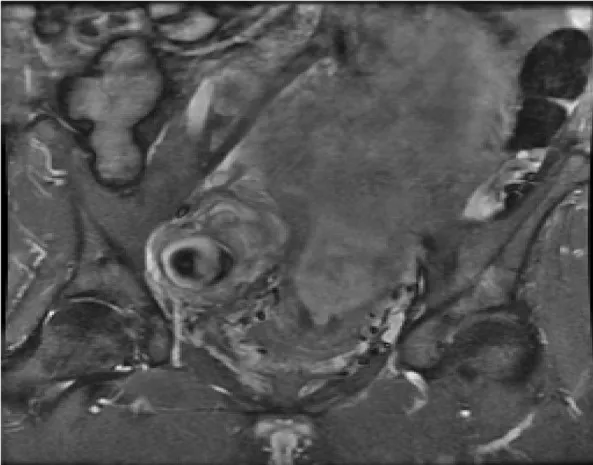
MRI: right uterine artery pseudoaneurysm.
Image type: radiology (mri)